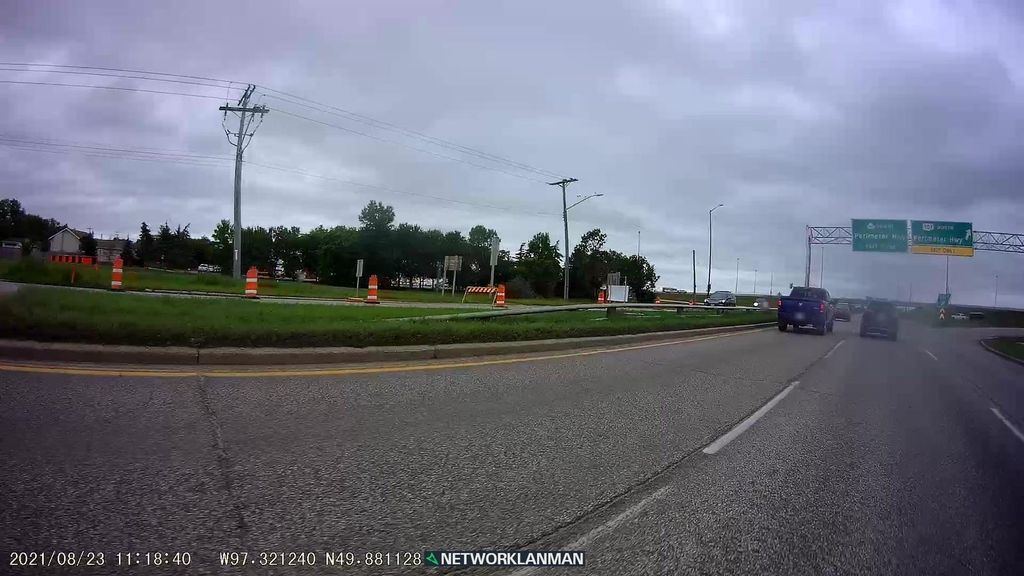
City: winnipeg